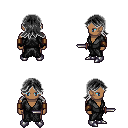
a pixel art fantasy rpg character, male body template, human, dark skin, gray robe, teal pants, gray loose hair, leather bracers, metal boots, dagger, four views (front, back, left, right), 2x2 character sprite sheet, small pixel art, hard edges, no anti-aliasing